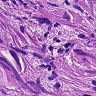
Metastatic tissue present: yes